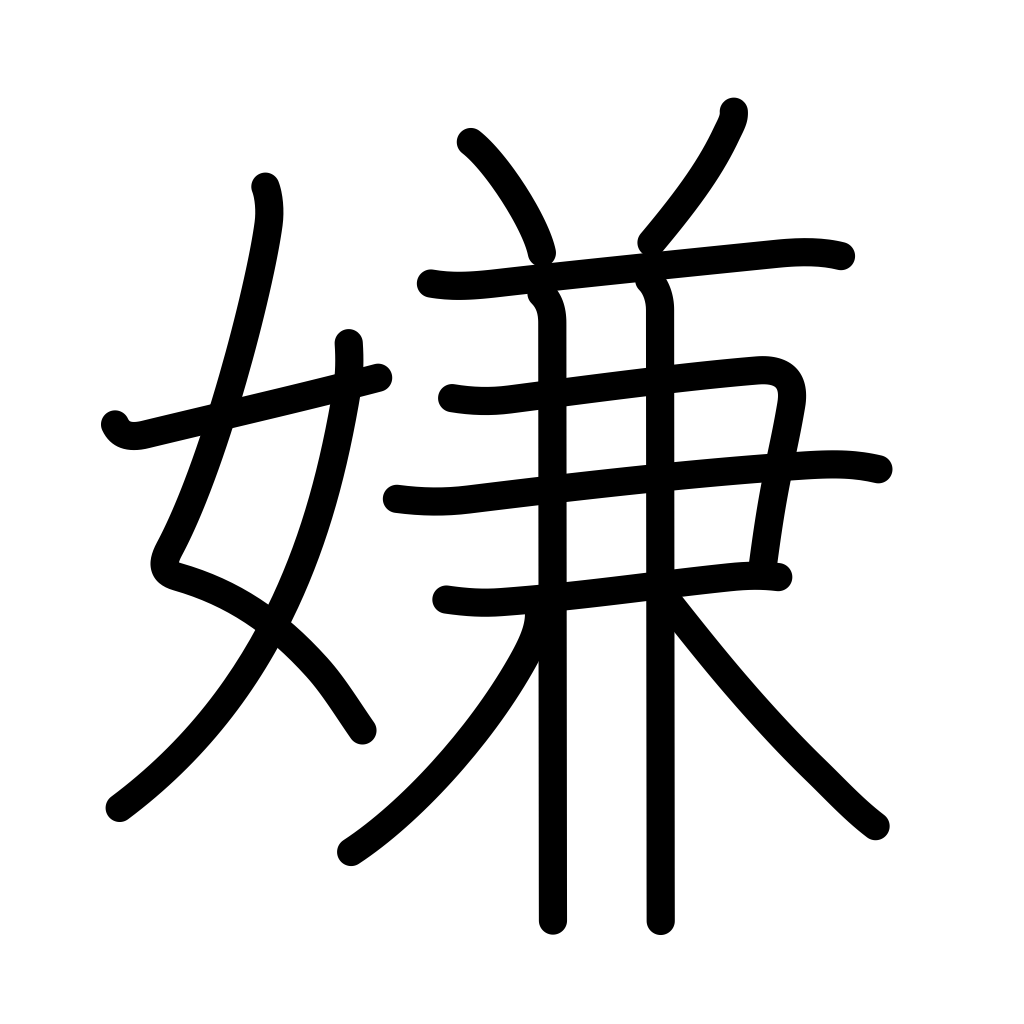
Meaning: dislike, detest, hate